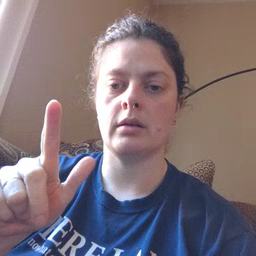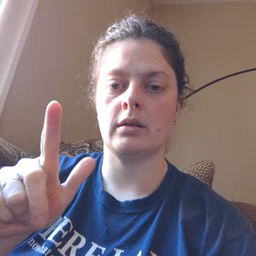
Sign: wake